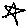
Label: star